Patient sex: M
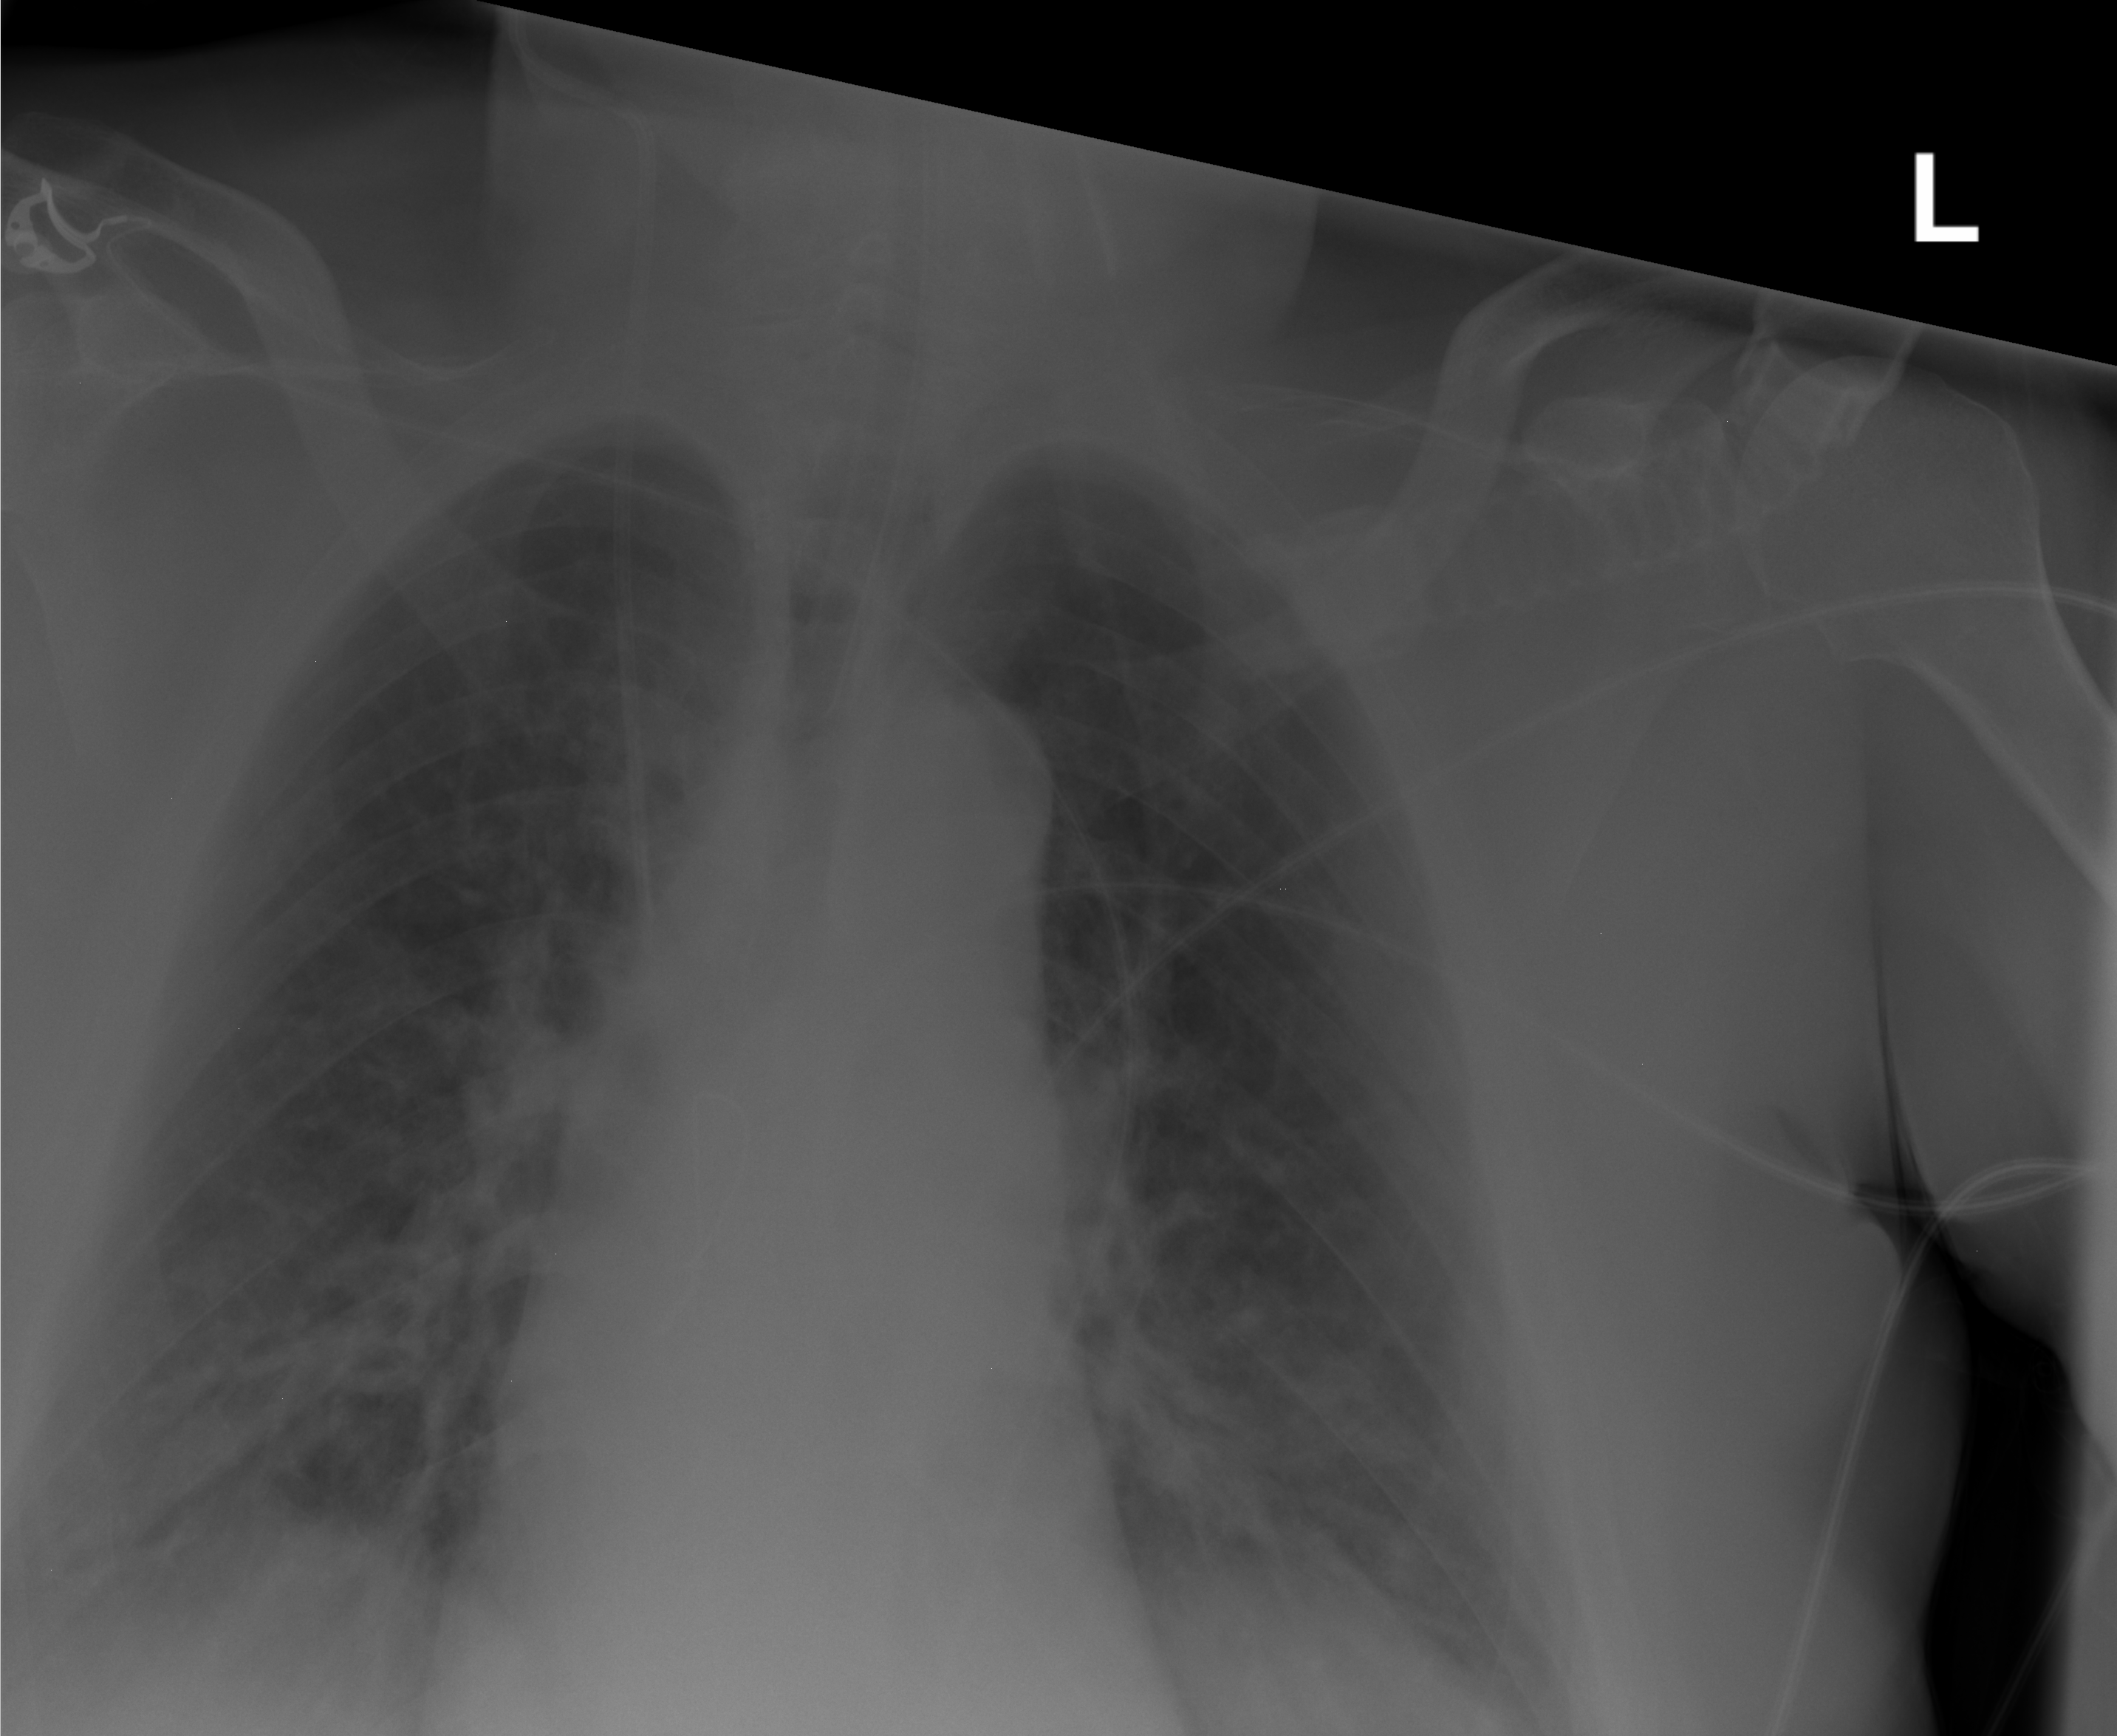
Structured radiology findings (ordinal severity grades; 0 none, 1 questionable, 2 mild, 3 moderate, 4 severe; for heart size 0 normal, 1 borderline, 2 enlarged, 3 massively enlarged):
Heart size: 2
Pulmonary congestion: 2
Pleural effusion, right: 1
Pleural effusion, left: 1
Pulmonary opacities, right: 0
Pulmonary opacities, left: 0
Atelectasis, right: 0
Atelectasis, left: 0